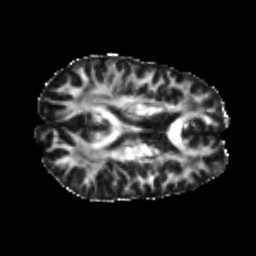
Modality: FA
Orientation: axial
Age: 21
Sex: male
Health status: healthy
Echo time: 0.074 s